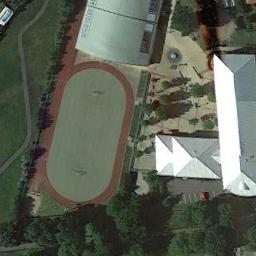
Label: ground_track_field